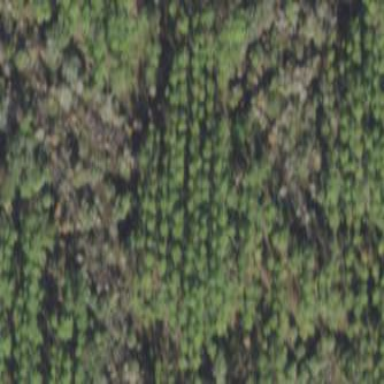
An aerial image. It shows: Forest area dominated by needle-leaved trees.